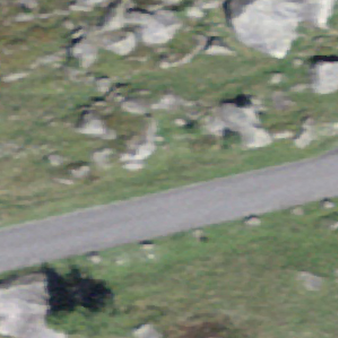
Label: bouldering_area